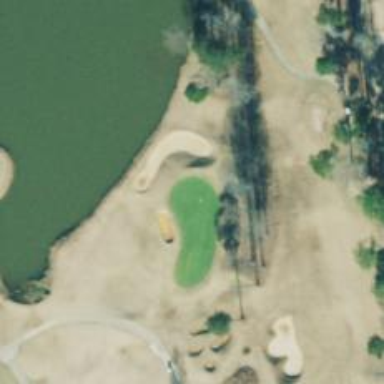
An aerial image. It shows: Golf hole.